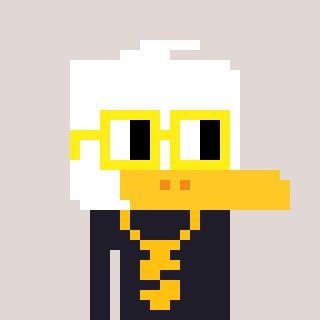
a pixel art character with square yellow glasses, a duck-shaped head and a grayscale-colored body on a warm background